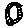
Label: square